一年级 · 算术
一猜, 它们分别是几?

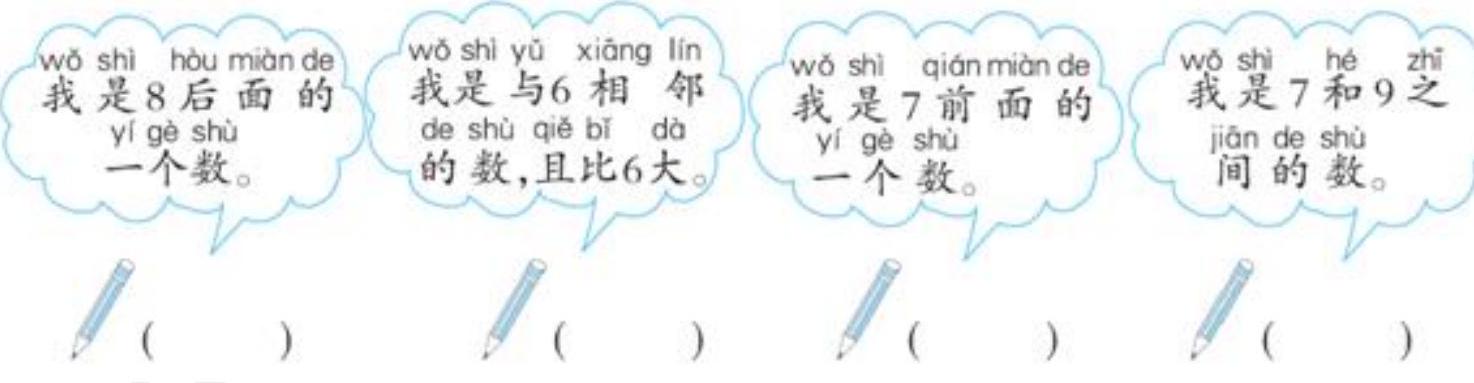
答案: $9 ;7; 6 ; 8$